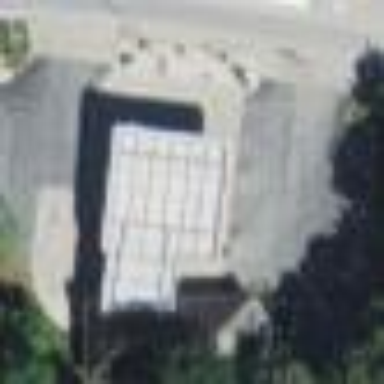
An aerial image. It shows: Fuel station.